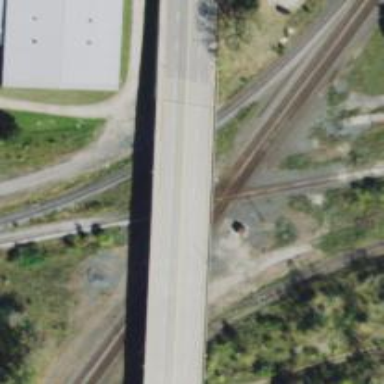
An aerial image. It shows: Railway crossing.